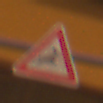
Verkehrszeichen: WildwechselLinks
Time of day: Night
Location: Outdoor (Urban)
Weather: Clear
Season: NotSpecified
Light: Artificial